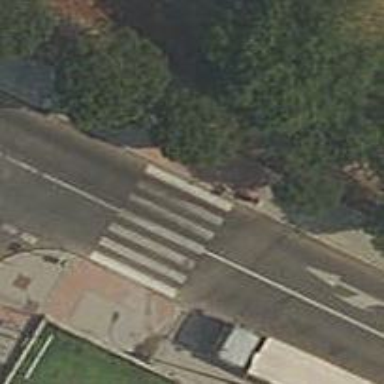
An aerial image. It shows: Zebra crossing on the road.